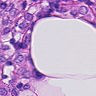
Metastatic tissue present: yes